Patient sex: F
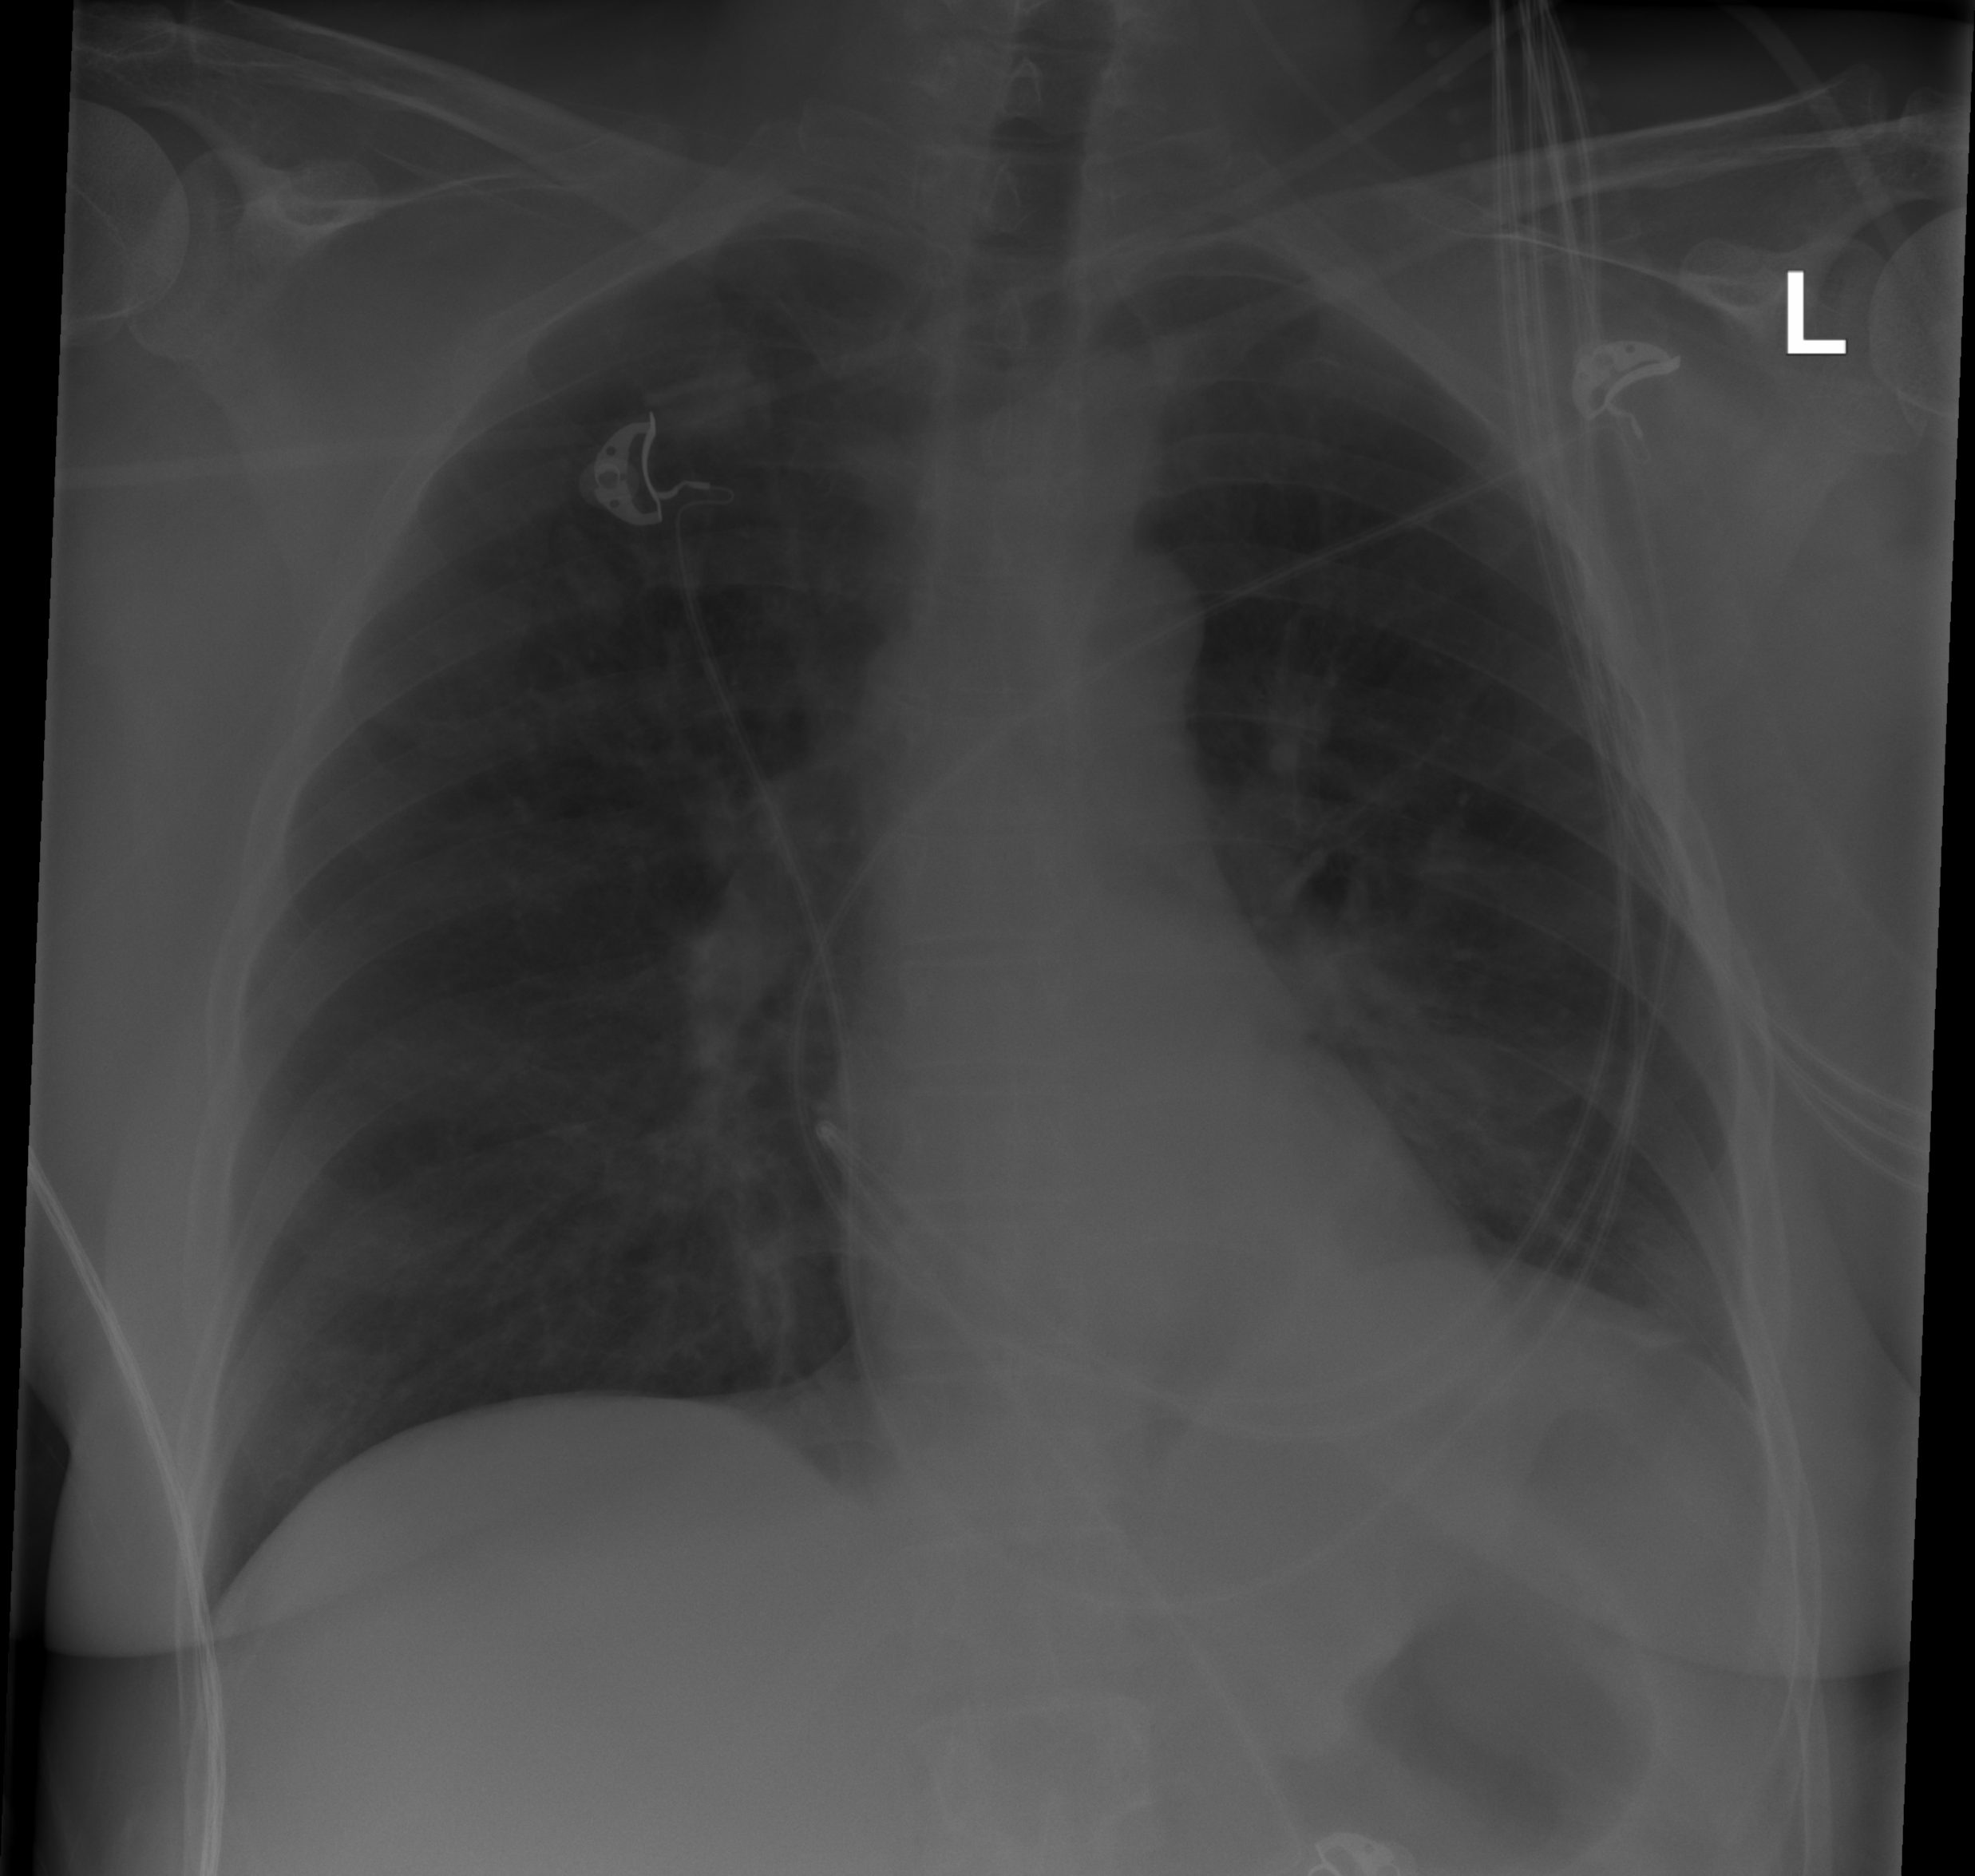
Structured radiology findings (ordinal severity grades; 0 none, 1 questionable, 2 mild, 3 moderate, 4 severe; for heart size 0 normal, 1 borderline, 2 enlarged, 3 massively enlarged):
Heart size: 0
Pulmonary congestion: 0
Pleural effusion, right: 0
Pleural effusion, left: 0
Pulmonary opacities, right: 2
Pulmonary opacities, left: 3
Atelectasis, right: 0
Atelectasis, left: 2